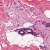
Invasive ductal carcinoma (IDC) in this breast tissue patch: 0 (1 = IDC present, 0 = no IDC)